Question: I want to record video like snapchat, I'm trying to create Record button like this

and also record video when user long press on button and stop recording when user leave it so how can i built it? Please guyz help me!!!
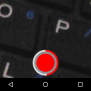
Answer: '''
private static final int MIN_CLICK_DURATION = 600;
private long startClickTime;
private boolean longClickActive;
private boolean recording, pause = false;
private long elapsed;
private long remaningSecs = 0;
private long elapsedSecs = 0;
private Timer timer;
try {
your_button.setOnTouchListener(new View.OnTouchListener() {
@Override
public boolean onTouch(View v, MotionEvent event) {
final long INTERVAL = 1000;
final long TIMEOUT = 10000;
switch (event.getAction()) {
case MotionEvent.ACTION_DOWN:
Log.i("ACTION_DOWN", "ACTION_DOWN::" + pause + " " + recording);
if (longClickActive == false) {
longClickActive = true;
startClickTime = Calendar.getInstance().getTimeInMillis();
}
break;
case MotionEvent.ACTION_MOVE:
if (longClickActive == true) {
long clickDuration = Calendar.getInstance().getTimeInMillis() - startClickTime;
if (clickDuration >= MIN_CLICK_DURATION) {
longClickActive = false;
if (pause && !recording) {
pause = false;
if (!prepareMediaRecorder()) {
Log.e("Fail to prapare","");
finish();
}
// work on UiThread for better performance
runOnUiThread(new Runnable() {
public void run() {
try {
mediaRecorder.start();
} catch (final Exception ex) {
// Log.i("---","Exception in thread");
}
}
});
recording = true;
TimerTask task = new TimerTask() {
@Override
public void run() {
remaningSecs -= INTERVAL;
if (remaningSecs == 0) {
this.cancel();
try {
runOnUiThread(new Runnable() {
@Override
public void run() {
recording = false;
// TODO Auto-generated method stub
releaseMediaRecorder(); // release the MediaRecorder object
prgrsBar.setProgress(0);
Log.e("Video captured!","");
}
});
} catch (Exception e) {
e.printStackTrace();
}
return;
}
elapsedSecs = remaningSecs;
prgrsBar.setProgress((int) (elapsedSecs / 1000));
Log.i(TAG, "Milli::" + (remaningSecs / 1000));
}
};
timer = new Timer();
timer.scheduleAtFixedRate(task, INTERVAL, INTERVAL);
} else {
if (!prepareMediaRecorder()) {
Log.e("Fail in prepare MediaRecorder","");
}
// work on UiThread for better performance
runOnUiThread(new Runnable() {
public void run() {
try {
mediaRecorder.start();
} catch (final Exception ex) {
// Log.i("---","Exception in thread");
}
}
});
recording = true;
TimerTask task = new TimerTask() {
@Override
public void run() {
elapsed += INTERVAL;
if (elapsed == 11000) {
this.cancel();
try {
runOnUiThread(new Runnable() {
@Override
public void run() {
recording = false;
// TODO Auto-generated method stub
// mediaRecorder.stop(); // stop the recording
releaseMediaRecorder(); // release the MediaRecorder object
prgrsBar.setProgress(0);
Log.e("Video captured!","");
}
});
} catch (Exception e) {
e.printStackTrace();
}
return;
}
elapsedSecs = 10000 - elapsed;
prgrsBar.setProgress((int) (elapsedSecs / 1000));
Log.i(TAG, "Milli::" + (elapsedSecs / 1000));
remaningSecs = elapsedSecs;
remaningSecs = Math.round(remaningSecs);
elapsedSecs = Math.round(elapsedSecs);
}
};
timer = new Timer();
timer.scheduleAtFixedRate(task, INTERVAL, INTERVAL);
}
}
}
break;
case MotionEvent.ACTION_UP:
Log.i("ACTION_UP", "ACTION_UP::" + recording);
longClickActive = false;
if (recording) {
// stop recording and release camera
prgrsBar.setProgress((int) (elapsedSecs / 1000));
timer.cancel();
pause = true;
recording = false;
remaningSecs = remaningSecs + 1000;
releaseMediaRecorder(); // release the MediaRecorder object
}
break;
}
return true;
}
});
} catch (Exception e) {
// TODO: handle exception
e.printStackTrace();
}
// If applicable to you otherwise use your methods to release and prepare
private void releaseMediaRecorder() {
try {
if (mediaRecorder != null) {
mediaRecorder.stop();
mediaRecorder.reset(); // clear recorder configuration
mediaRecorder.release(); // release the recorder object
mediaRecorder = null;
mCamera.lock(); // lock camera for later use
}
} catch (RuntimeException stopException) {
//handle cleanup here
}
}
private boolean prepareMediaRecorder() {
mCamera.unlock();
mediaRecorder = new MediaRecorder();
mediaRecorder.setCamera(mCamera);
mediaRecorder.setAudioSource(MediaRecorder.AudioSource.CAMCORDER);
mediaRecorder.setVideoSource(MediaRecorder.VideoSource.CAMERA);
// mediaRecorder.setProfile(CamcorderProfile
// .get(CamcorderProfile.QUALITY_480P));
mediaRecorder.setProfile(CamcorderProfile.get(1, CamcorderProfile.QUALITY_HIGH));
mediaRecorder.setOutputFile(strRecordedVideoPath);
mediaRecorder.setMaxDuration(10000); // Set max duration 10 sec.
mediaRecorder.setMaxFileSize(50000000); // Set max file size 50M
try {
mediaRecorder.prepare();
} catch (IllegalStateException e) {
releaseMediaRecorder();
return false;
} catch (IOException e) {
releaseMediaRecorder();
return false;
}
return true;
}
'''